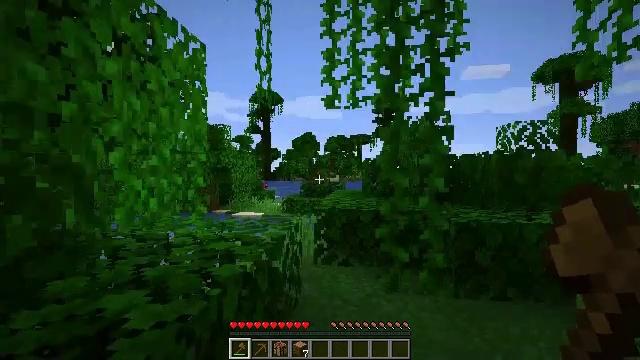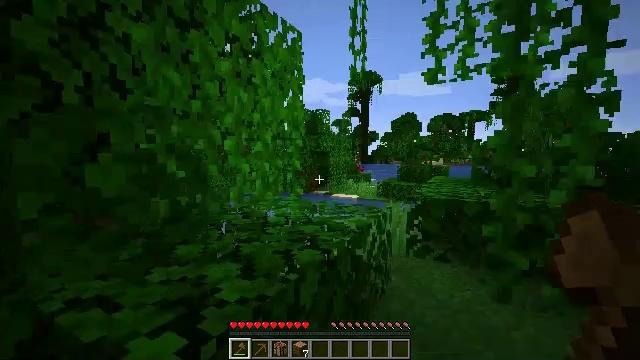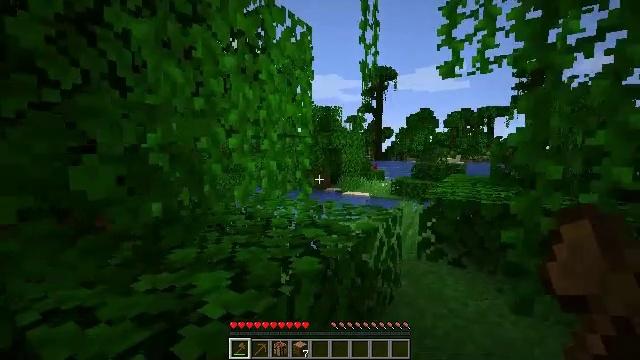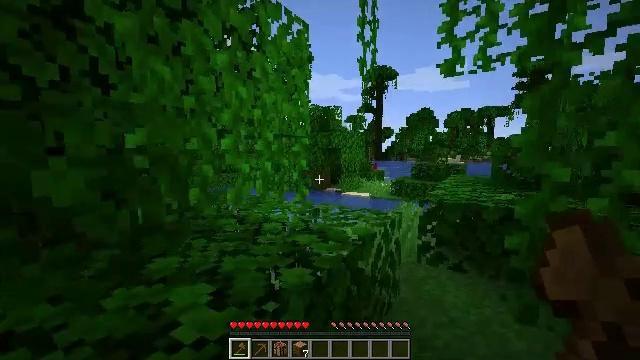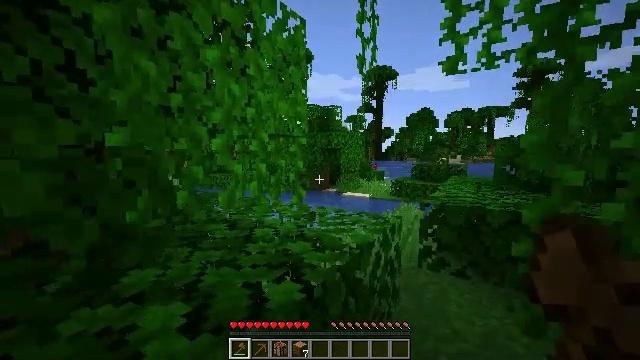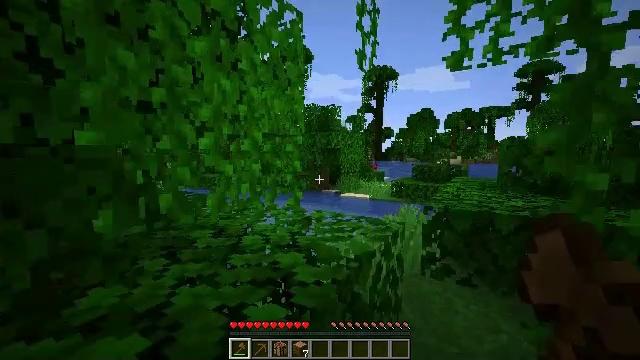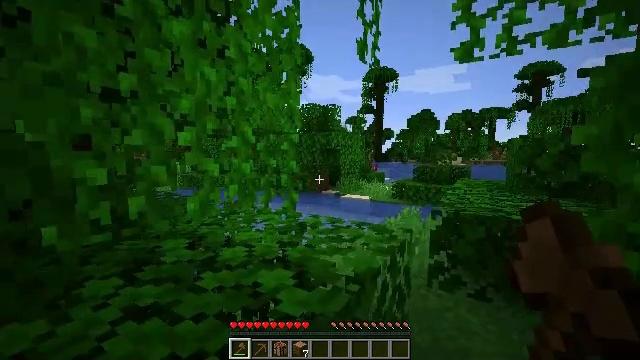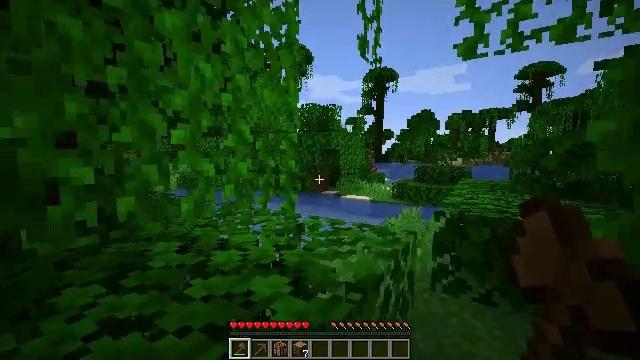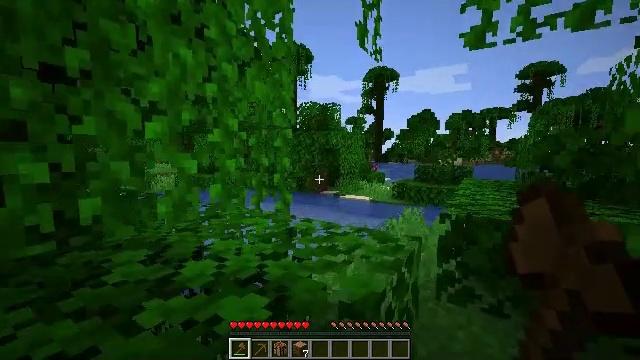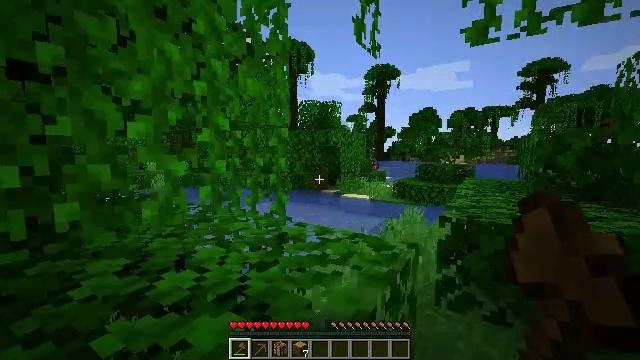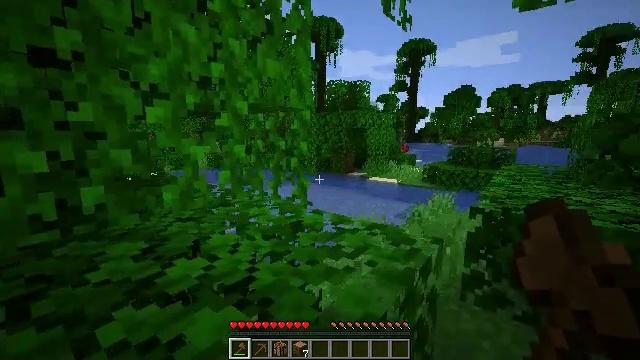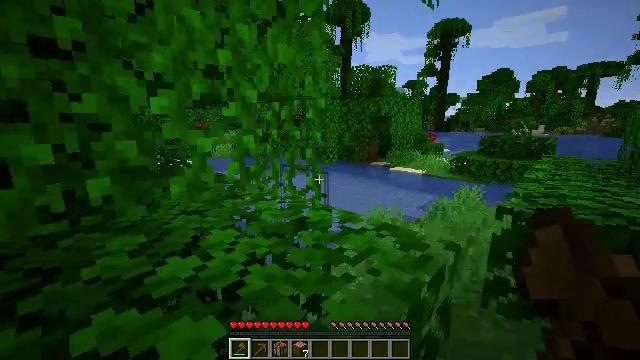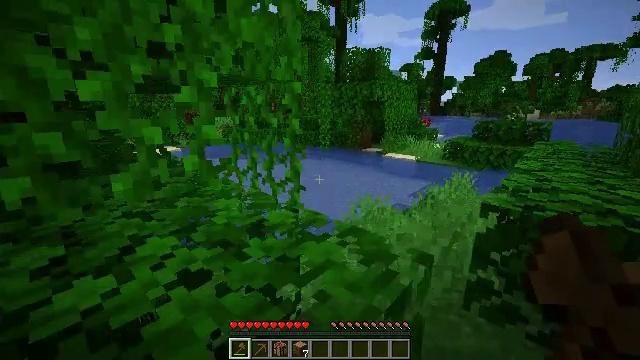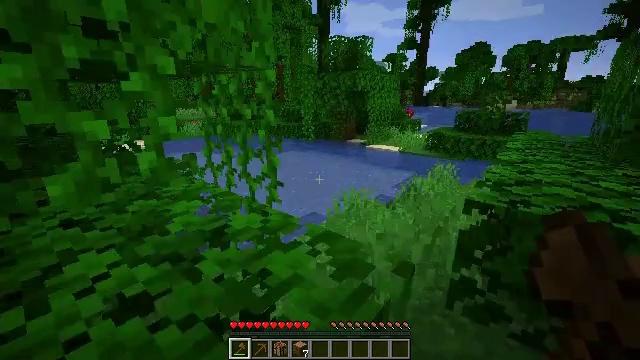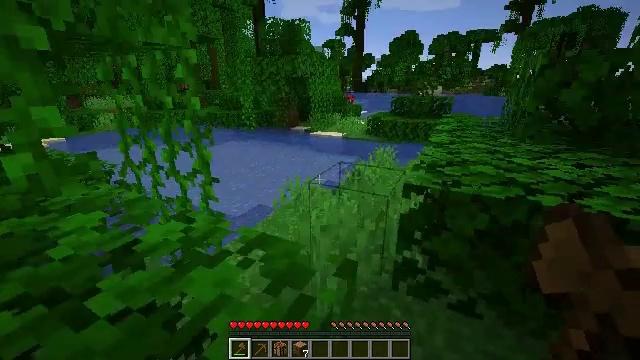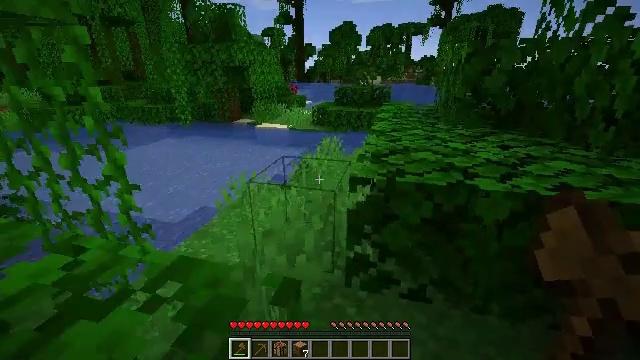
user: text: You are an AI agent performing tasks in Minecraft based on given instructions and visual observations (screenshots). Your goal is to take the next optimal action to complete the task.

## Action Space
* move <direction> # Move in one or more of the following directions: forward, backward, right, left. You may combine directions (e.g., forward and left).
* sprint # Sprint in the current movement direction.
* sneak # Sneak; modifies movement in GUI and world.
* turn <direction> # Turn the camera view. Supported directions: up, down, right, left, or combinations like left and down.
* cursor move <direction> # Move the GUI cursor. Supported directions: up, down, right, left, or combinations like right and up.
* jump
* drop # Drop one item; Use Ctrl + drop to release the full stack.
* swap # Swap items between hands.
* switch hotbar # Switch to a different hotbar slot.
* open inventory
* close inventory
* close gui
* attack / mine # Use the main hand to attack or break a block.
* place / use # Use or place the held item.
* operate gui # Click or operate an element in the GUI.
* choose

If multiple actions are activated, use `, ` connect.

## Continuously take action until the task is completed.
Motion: motion action
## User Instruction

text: Collect cocoa beans.
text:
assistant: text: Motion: move forward and move right, turn left and down
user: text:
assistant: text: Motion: move forward, turn left
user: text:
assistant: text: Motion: move forward
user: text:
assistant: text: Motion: move forward
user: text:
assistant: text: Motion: move forward
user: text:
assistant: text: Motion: move forward
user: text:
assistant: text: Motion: move forward
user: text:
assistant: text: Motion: move forward
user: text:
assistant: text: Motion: move forward and move right
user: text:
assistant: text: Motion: move forward and move right, turn left and down
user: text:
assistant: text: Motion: move forward and move right, turn left and down
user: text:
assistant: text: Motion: move forward and move right, turn down
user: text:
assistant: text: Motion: move forward, turn right and down
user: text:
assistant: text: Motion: move forward, turn right and down
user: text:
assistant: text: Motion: move forward, turn right and down
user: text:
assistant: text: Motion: move forward, turn right
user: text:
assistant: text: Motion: move forward, turn right
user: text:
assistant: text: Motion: move forward
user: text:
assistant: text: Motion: move forward
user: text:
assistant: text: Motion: move forward
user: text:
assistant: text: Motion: move forward, jump
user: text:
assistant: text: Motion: move forward, jump
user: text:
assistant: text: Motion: move forward, jump
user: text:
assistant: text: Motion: move forward
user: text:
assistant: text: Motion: move forward
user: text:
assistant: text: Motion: move forward and move right
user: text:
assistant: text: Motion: move forward and move right
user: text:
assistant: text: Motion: move forward and move right, turn left
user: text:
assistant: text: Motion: move forward and move right, turn left and up
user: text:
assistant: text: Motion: move forward and move right, turn left and up